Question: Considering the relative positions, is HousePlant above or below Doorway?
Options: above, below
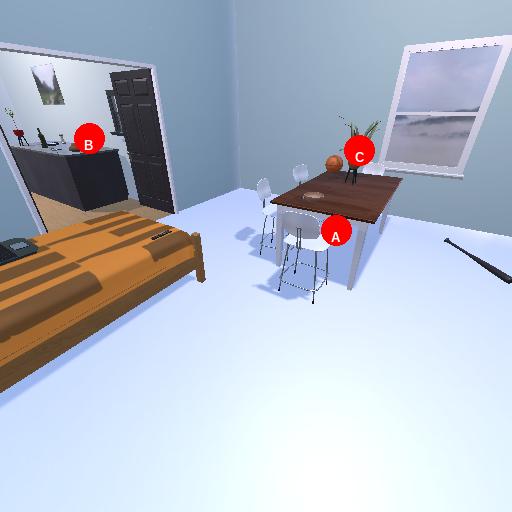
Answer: above